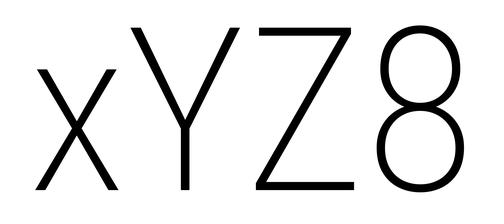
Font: Roboto_Condensed_ExtraLight